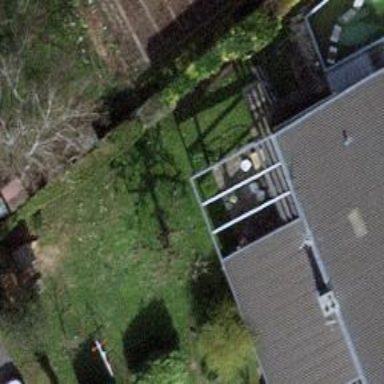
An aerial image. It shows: Garden enclosed by fence.